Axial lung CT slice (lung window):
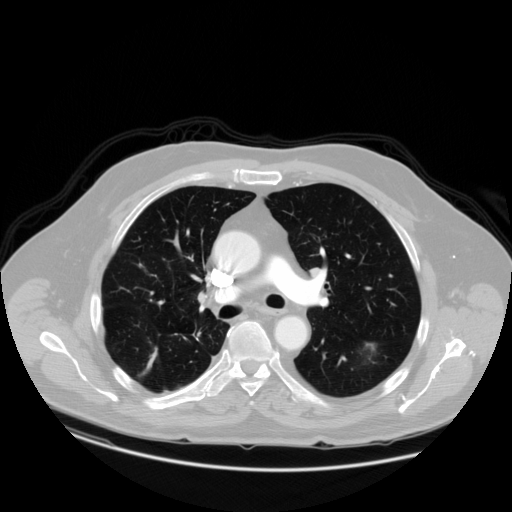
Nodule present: no